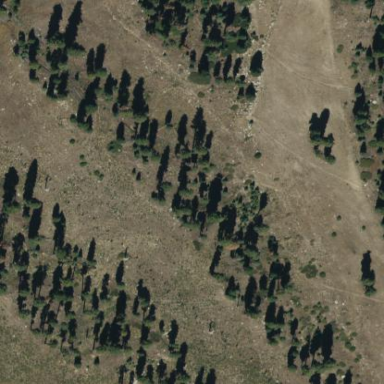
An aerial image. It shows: Evergreen forest with needle-leaved trees. The forest produces timber and wood.